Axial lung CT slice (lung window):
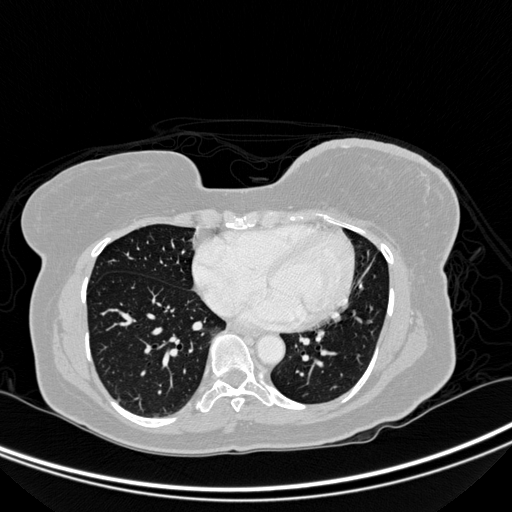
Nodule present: no